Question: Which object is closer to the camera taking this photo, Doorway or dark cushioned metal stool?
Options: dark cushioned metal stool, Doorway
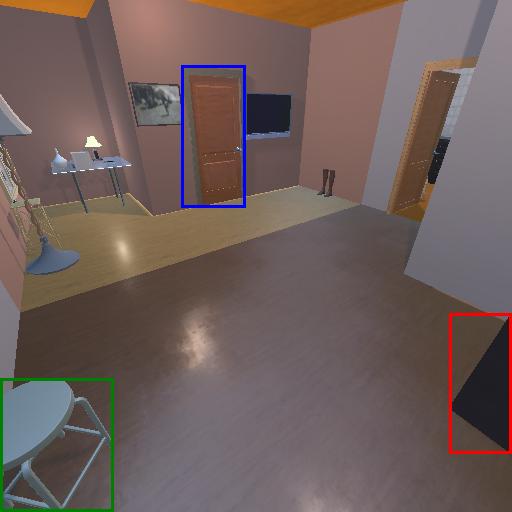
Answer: dark cushioned metal stool